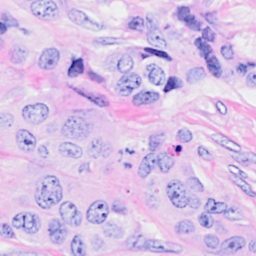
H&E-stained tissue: Breast